Question: I am building a VBA script to automatically make a Pivottable in Excel with data that I have in a table.
I use said table as data source for the Pivottable I generate, and I want to use the table headers as fields for the Pivottable.
However, instead of the table column headers, I get the entries from the first row of each column as fields.
Attached below is a snippet of the code I use to try and accomplish this, and a link to a screenshot of the actual fields i get in the Pivottable, the fields I want, and a small snippet of the actual table data.
Note: 2 columns in the table are hidden because of long strings and redundancy of data.
'''
'Declare some variables to be used
Dim wsTarget As Worksheet
Dim rngSource As Range
Dim pc As PivotCache
Dim pt As PivotTable
Dim field As PivotField
'Set source and target sheet
Set rngSource = Sheets("MergedData").Range("Table1")
Set wsTarget = Sheets("PivotData")
'Delete all pivottables in the target sheet
For Each xPT In Worksheets("PivotData").PivotTables
Worksheets("PivotData").Range(xPT.TableRange2.Address).Delete Shift:=xlUp
Next
'Create a PivotTable with the data from the previously created table
Set pc = ThisWorkbook.PivotCaches.Create(xlDatabase, rngSource, xlPivotTableVersion14)
Set pt = pc.CreatePivotTable(wsTarget.Range("A1"), "PivotTable1", , xlPivotTableVersion14)
'Set all columns and rows for the pivottable
Set field = wsTarget.PivotTables("PivotTable1").PivotFields("Date")
field.Orientation = xlColumnField
Set field = wsTarget.PivotTables("PivotTable1").PivotFields("ErrorCode")
field.Orientation = xlRowField
Set field = wsTarget.PivotTables("PivotTable1").PivotFields("Vehicle")
field.Orientation = xlRowField
Set field = wsTarget.PivotTables("PivotTable1").PivotFields("Vehicle")
field.Orientation = xlDataField
'''
### Image with Pivottable fields and table data

Long story short, how can I change the code so that the table headers are used as fields instead of the data in the first row of each column?
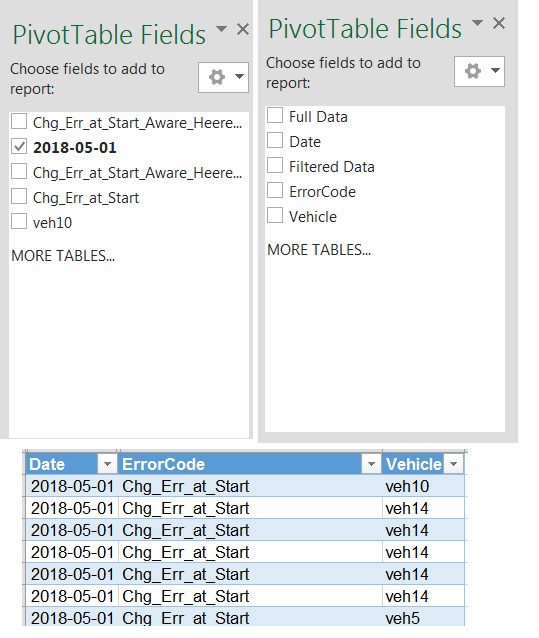
Answer: '''
Sheets("MergedData").Range("Table1")
'''
applies to table range without headers, use
'''
Sheets("MergedData").ListObjects("Table1").Range
'''
instead